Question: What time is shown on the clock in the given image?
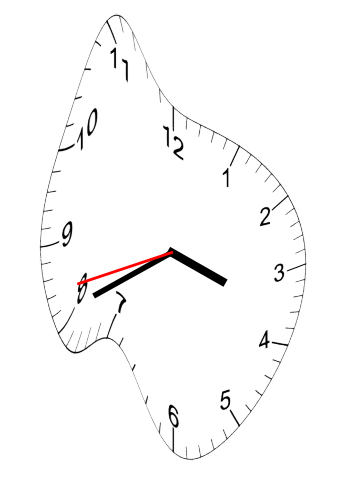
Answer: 03:40:42